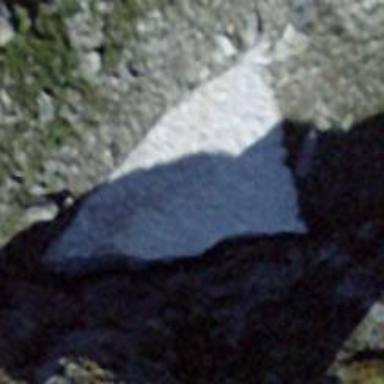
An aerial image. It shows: Cliff in nature.